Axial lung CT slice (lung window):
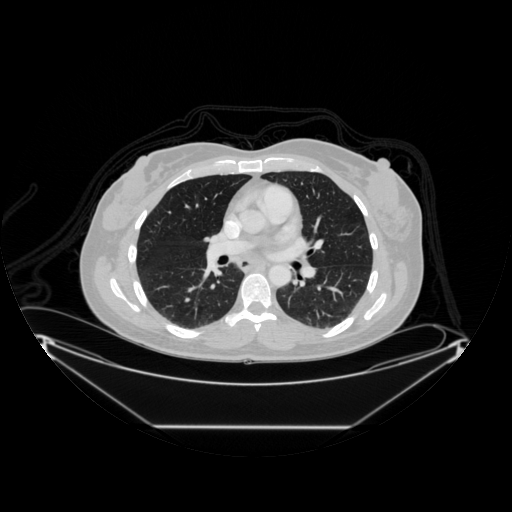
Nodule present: no